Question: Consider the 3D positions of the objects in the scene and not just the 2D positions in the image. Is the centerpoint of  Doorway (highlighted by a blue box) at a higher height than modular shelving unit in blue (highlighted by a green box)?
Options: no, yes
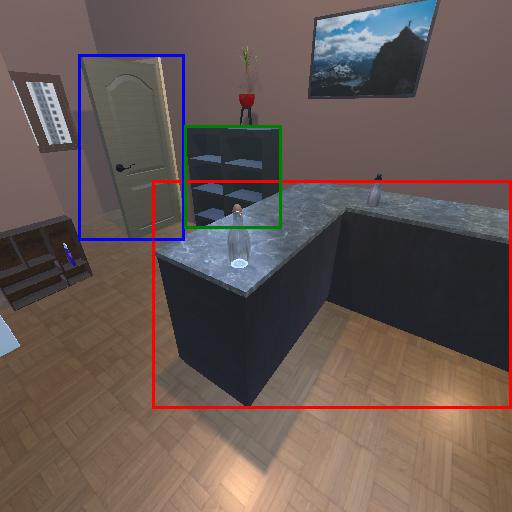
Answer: no